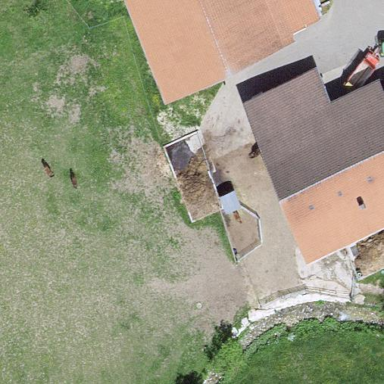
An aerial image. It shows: Farmyard area.